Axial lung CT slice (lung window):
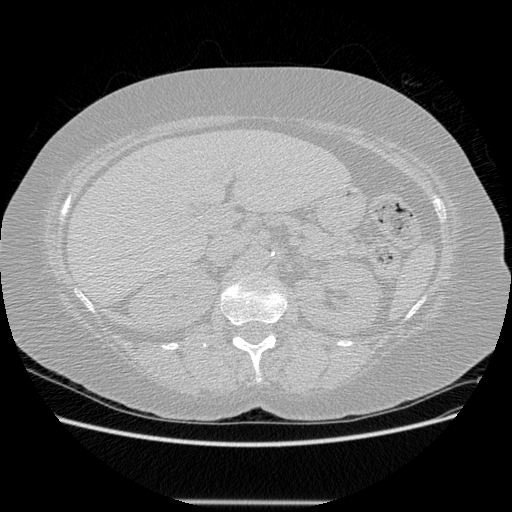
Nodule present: no